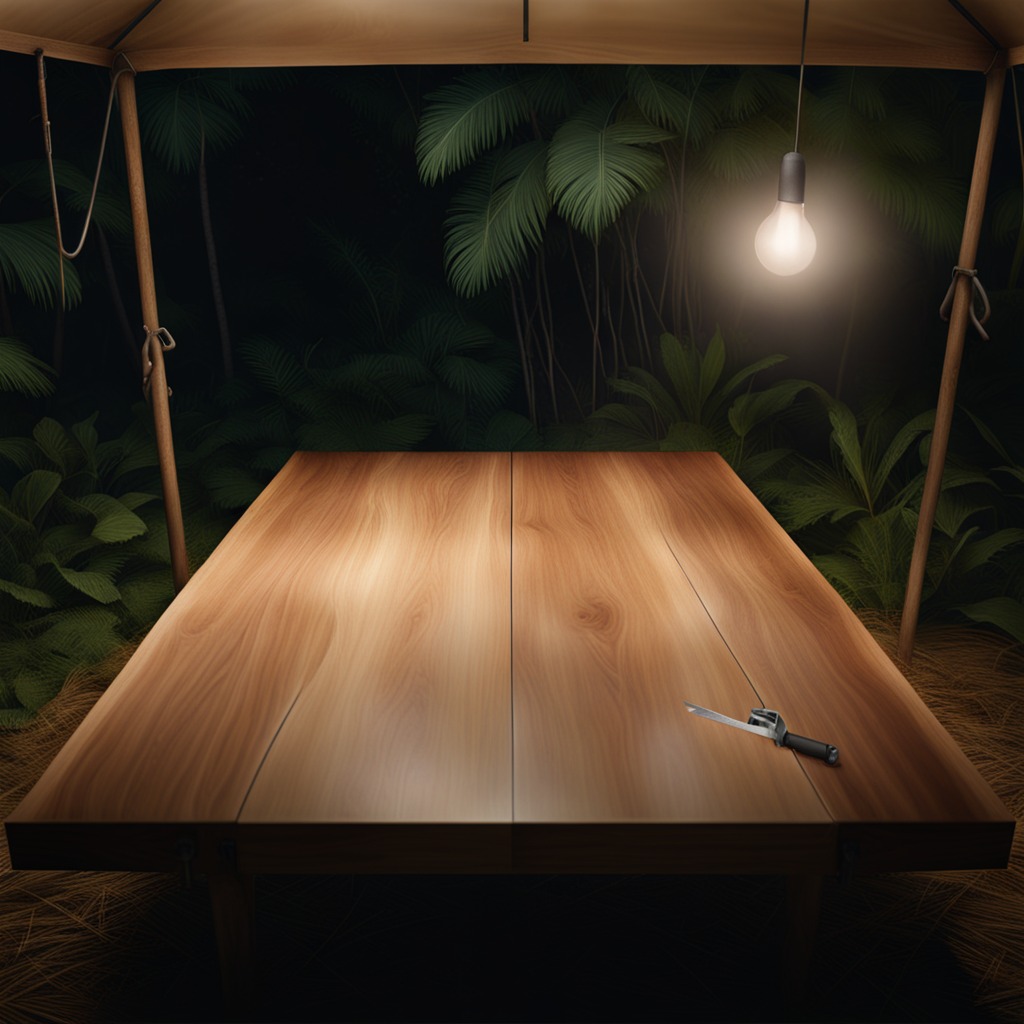
A metal saw is lying on a wooden table inside a jungle field workshop tent at night.